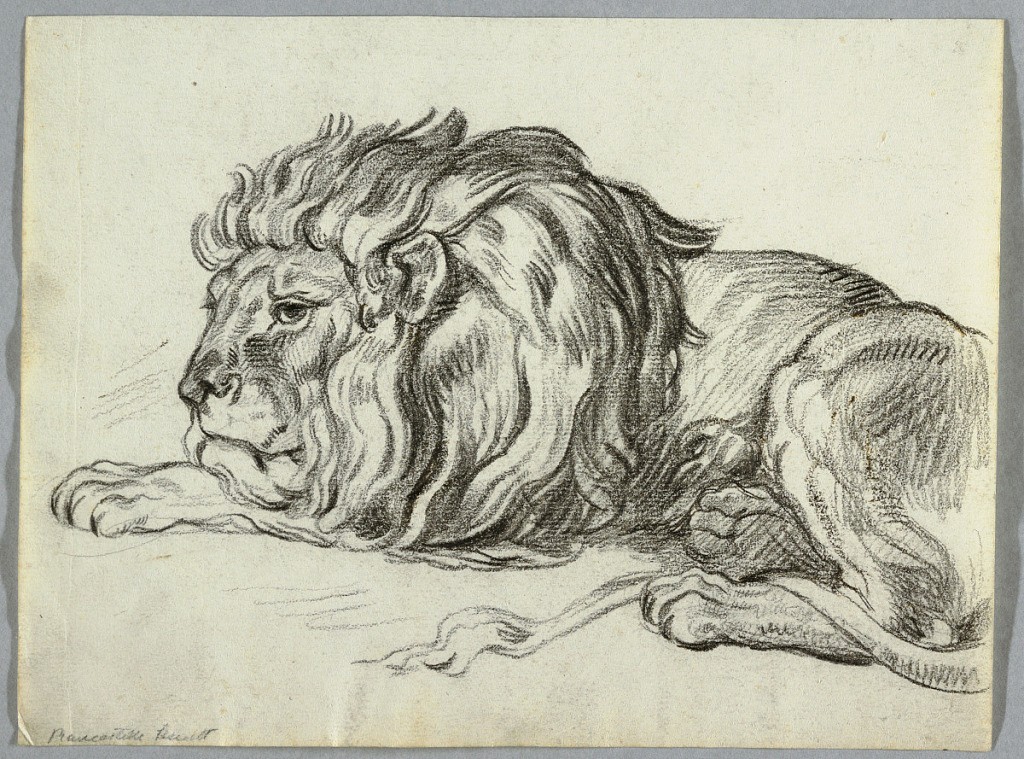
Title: Study of a Lion
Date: ca. 1815
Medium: Charcoal on paper
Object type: Drawing
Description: Lion lying, facing left. Portion of hindquarters off page.